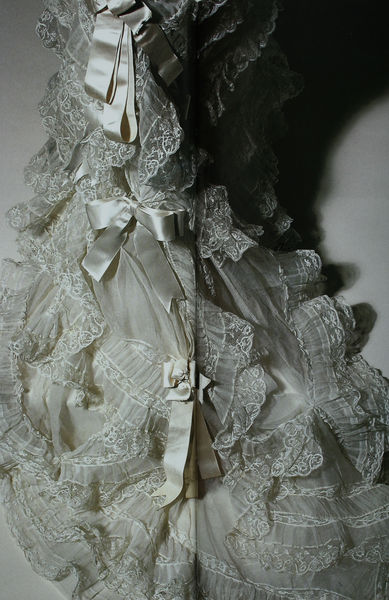
Titel: Empfangskleid
Standort: Kyoto (Japan)
Institution: Kyoto Costume Institute
Schlagwörter: dunkel, schatten, weiß, ausschnitt, grau, hell, kleid, licht, schmuck, schwarz, schleier, beige, mode, rock, schleife, band, silber, spitze, stickerei, stoff, saum, spitzen, schleifen, seide, schärpe, japan, wellen, modell, düster, tüll, schattierung, handarbeit, detail, glanz, morgenmantel, robe, glänzend, stufen, rüsche, rüschen, foto, fotografie, unterrock, photo, üppig, fall, leicht, hochzeit, abstufung, bänder, textil, design, aufnahme, taft, batist, seidenband, maschen, brautkleid, hochzeitskleid, modedesign, kyoto, taufkleid, rusche, photogrpahie, textilstoff, seidenschleife, braunkleid, dresdner spitze, satin spitze, seidern